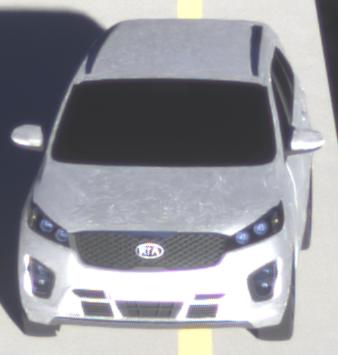
Make: KIA
Model: Sorento 2.2 CRDi
Detailed model: Sorento (UM)
Model produced from: 2015/03
Model produced until: 2017/10
Doors: 5
Color: white
Road condition: dry road
Daytime: sunrise or sunset
Contrast: high contrast